Aerial crown-view tile of a tropical tree (Barro Colorado Island, Panama), acquired 20250818:
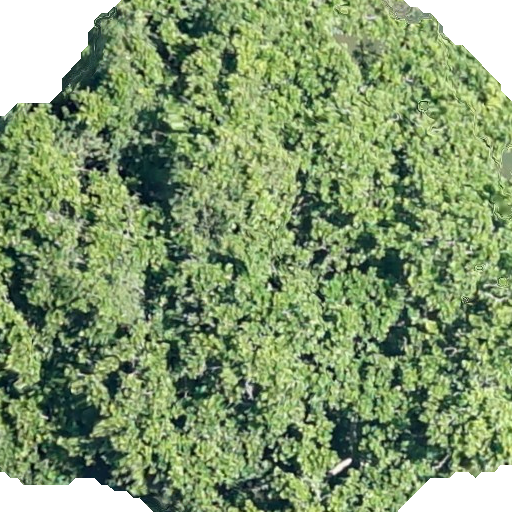
Species: Anacardium excelsum
GBIF accepted scientific name: Anacardium excelsum
Crown area: 461.452 m²